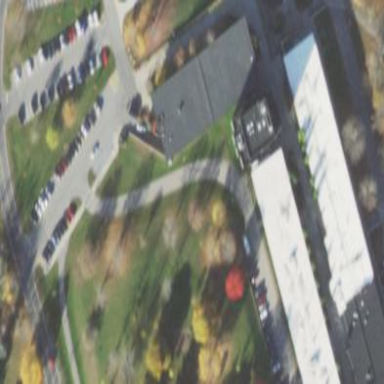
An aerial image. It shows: College building.